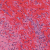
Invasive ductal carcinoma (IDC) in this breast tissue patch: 0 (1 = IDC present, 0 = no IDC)